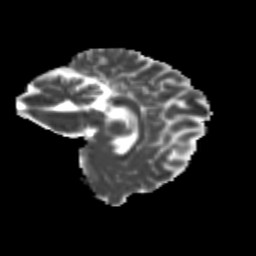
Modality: MD
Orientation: sagittal
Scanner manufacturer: siemens
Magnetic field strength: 3 T
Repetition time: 9.2 s
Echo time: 0.084 s